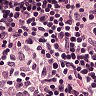
Metastatic tissue present: no